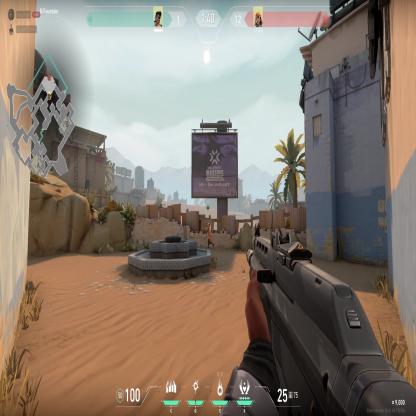
Label: enemy